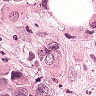
Metastatic tissue present: yes